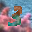
Label: 3